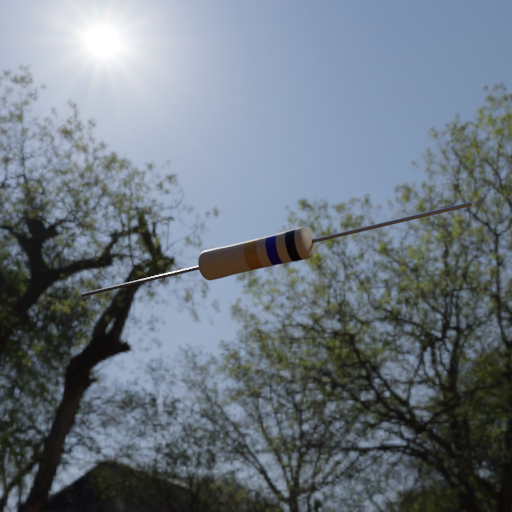
Resistor colour bands (in order): gold, blue, black